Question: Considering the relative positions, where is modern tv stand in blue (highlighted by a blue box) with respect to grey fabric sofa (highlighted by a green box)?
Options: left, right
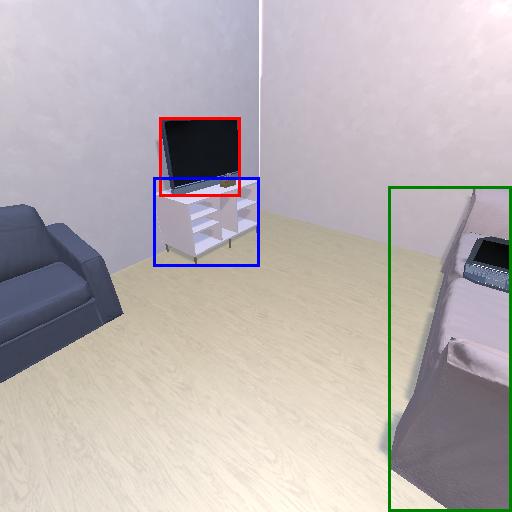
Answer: left